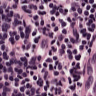
Metastatic tissue present: no